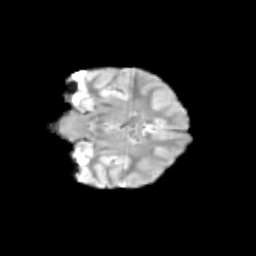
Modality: T2w
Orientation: coronal
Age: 11
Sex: female
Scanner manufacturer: siemens
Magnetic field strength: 3 T
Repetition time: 3.8 s
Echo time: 0.07 s